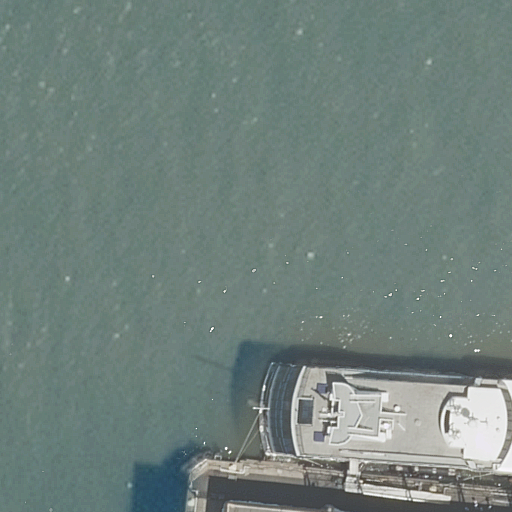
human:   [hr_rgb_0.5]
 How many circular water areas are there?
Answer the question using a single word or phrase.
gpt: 0

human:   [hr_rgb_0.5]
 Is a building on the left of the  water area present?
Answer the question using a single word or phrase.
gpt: no

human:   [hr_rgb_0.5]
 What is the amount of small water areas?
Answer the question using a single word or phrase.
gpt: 0

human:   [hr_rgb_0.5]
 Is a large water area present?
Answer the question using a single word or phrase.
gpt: yes

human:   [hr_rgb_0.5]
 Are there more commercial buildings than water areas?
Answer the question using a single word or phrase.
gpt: no

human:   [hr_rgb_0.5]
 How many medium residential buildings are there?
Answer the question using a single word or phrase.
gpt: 0

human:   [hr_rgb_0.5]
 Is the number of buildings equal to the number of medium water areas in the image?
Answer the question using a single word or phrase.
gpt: no

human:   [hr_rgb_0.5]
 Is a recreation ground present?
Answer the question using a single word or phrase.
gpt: no

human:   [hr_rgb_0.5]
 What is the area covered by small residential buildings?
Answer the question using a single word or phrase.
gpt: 14m2

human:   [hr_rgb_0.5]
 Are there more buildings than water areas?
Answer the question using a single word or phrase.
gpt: no

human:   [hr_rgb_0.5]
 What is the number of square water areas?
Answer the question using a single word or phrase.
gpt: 0

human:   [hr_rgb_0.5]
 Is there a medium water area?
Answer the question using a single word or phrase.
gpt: no

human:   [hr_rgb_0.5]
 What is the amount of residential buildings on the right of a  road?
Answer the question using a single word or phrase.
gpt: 0

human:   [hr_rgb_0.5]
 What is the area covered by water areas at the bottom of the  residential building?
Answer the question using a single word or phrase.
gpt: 0m2

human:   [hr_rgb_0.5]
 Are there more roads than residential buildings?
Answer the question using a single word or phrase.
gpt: no

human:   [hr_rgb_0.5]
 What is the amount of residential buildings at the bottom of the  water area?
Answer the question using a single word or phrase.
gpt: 1

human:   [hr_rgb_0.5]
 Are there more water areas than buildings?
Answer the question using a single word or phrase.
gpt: no

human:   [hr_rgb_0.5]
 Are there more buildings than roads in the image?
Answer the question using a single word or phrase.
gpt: yes

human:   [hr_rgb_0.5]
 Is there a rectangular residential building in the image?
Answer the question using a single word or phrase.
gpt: yes

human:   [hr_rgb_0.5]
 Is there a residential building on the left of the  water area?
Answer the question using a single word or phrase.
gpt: no

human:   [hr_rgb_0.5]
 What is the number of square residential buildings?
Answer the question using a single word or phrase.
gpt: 0

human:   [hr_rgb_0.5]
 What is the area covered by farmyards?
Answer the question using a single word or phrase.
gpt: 0m2

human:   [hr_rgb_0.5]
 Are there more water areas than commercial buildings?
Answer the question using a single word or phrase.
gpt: yes

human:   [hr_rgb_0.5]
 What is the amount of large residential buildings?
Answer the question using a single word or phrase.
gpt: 0

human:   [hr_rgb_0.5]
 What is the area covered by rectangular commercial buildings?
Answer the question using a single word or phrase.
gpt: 0m2

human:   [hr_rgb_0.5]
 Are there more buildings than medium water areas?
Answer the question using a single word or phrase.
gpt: yes

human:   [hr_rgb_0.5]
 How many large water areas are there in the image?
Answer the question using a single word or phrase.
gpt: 1

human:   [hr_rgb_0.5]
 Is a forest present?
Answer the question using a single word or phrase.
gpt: no

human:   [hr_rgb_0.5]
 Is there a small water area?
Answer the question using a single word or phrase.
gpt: no

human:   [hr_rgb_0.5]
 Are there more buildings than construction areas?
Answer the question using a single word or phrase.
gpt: yes

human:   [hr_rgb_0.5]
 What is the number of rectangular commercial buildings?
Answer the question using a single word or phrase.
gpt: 0

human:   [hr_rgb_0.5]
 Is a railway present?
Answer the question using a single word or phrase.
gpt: no

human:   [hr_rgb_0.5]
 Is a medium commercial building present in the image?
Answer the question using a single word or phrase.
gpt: no

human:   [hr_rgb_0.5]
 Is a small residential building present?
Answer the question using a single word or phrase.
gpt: yes

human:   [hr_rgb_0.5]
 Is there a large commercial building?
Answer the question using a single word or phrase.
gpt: no

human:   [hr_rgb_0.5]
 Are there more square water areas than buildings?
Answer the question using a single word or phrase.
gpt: no